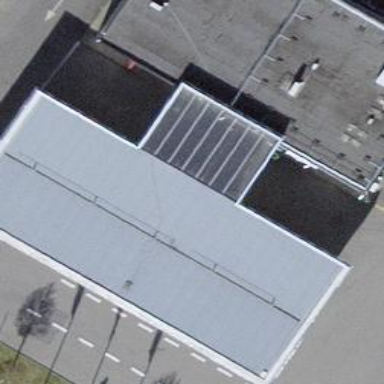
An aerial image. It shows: Roofed fuel facility.